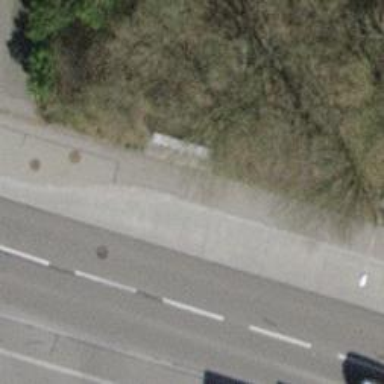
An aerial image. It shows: Platform with shelter for public transport.